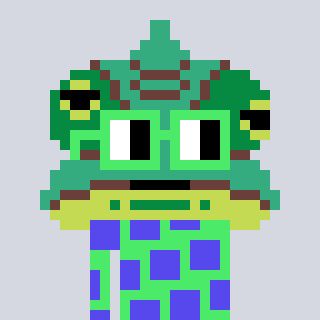
a pixel art character with square light green glasses, a chameleon-shaped head and a teal-colored body on a cool background